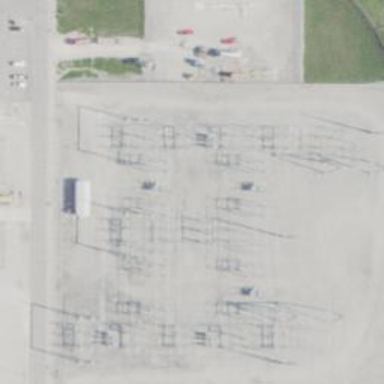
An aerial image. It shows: Switch for power supply.